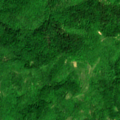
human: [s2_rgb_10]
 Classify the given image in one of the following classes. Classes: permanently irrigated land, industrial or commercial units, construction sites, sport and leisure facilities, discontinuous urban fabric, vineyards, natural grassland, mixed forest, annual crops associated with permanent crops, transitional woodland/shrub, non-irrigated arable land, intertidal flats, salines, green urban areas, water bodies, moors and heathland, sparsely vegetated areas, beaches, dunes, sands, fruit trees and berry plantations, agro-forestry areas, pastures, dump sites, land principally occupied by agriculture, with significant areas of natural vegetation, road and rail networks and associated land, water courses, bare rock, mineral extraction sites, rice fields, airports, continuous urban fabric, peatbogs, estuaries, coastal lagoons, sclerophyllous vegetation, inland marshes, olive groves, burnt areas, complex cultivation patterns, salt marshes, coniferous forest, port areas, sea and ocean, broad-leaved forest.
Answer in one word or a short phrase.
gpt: broad-leaved forest